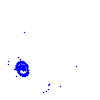
Particle: electron